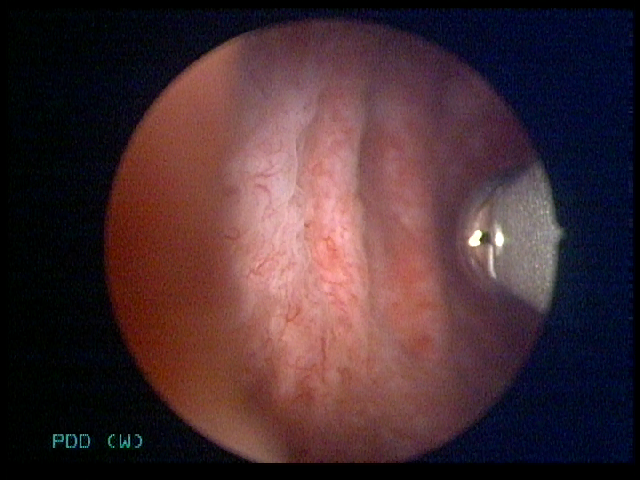
Modality: WLC
Class: Non-malignant
Subclass: BenignNOS
Lesion: L2
Morphology: Non-papillary
Bladder cancer association: No